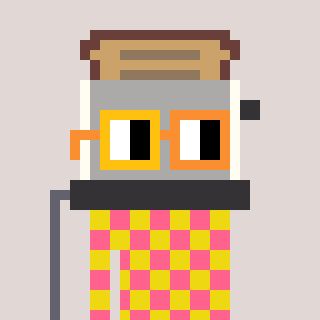
a pixel art character with square yellow and orange glasses, a toaster-shaped head and a yellow-colored body on a warm background